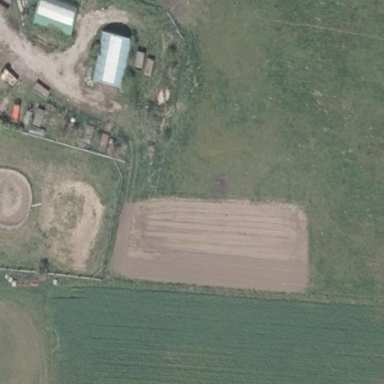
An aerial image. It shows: Farmyard area.